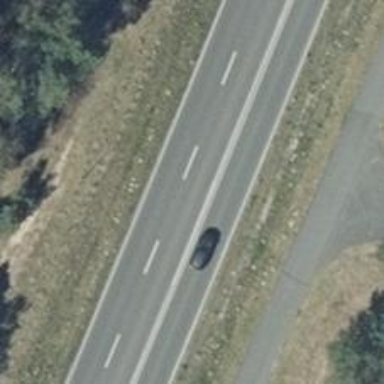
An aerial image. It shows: This is trunk highway with motorroad.